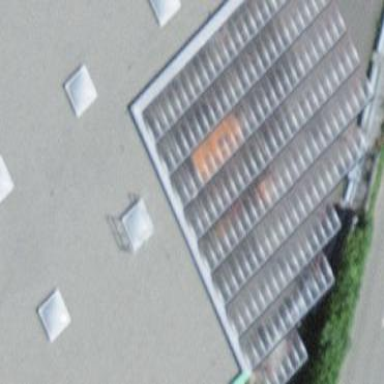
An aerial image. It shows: View of roof of building.